Brain MRI, t1w sequence, axial 2D slice.
Patient: age 21, sex F, weight 78 kg, height 1.78 m
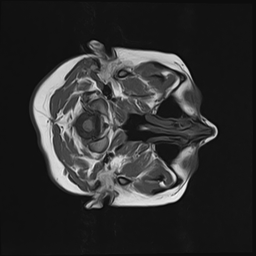